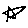
Label: star